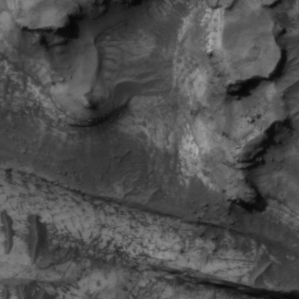
Label: non_frost